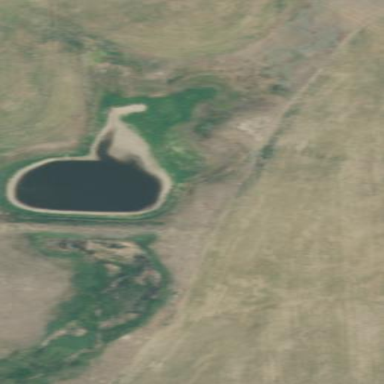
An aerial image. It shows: Reservoir area.